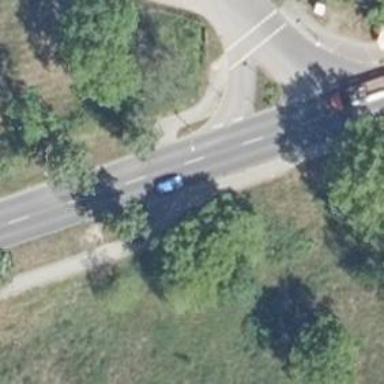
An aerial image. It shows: Unmarked crossing on the road.